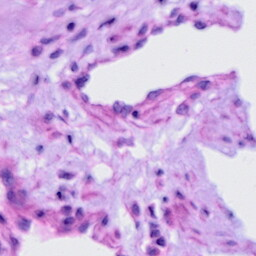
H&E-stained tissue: Cervix